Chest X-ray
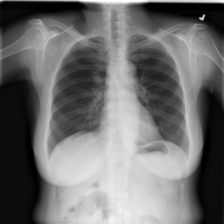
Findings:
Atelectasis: negative
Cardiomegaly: negative
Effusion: negative
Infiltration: negative
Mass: negative
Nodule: negative
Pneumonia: negative
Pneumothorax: negative
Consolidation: negative
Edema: negative
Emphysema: negative
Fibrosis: negative
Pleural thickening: negative
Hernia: negative